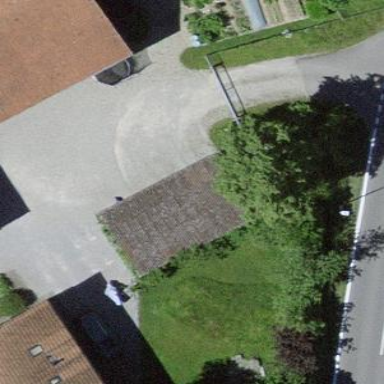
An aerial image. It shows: View of roof of building.